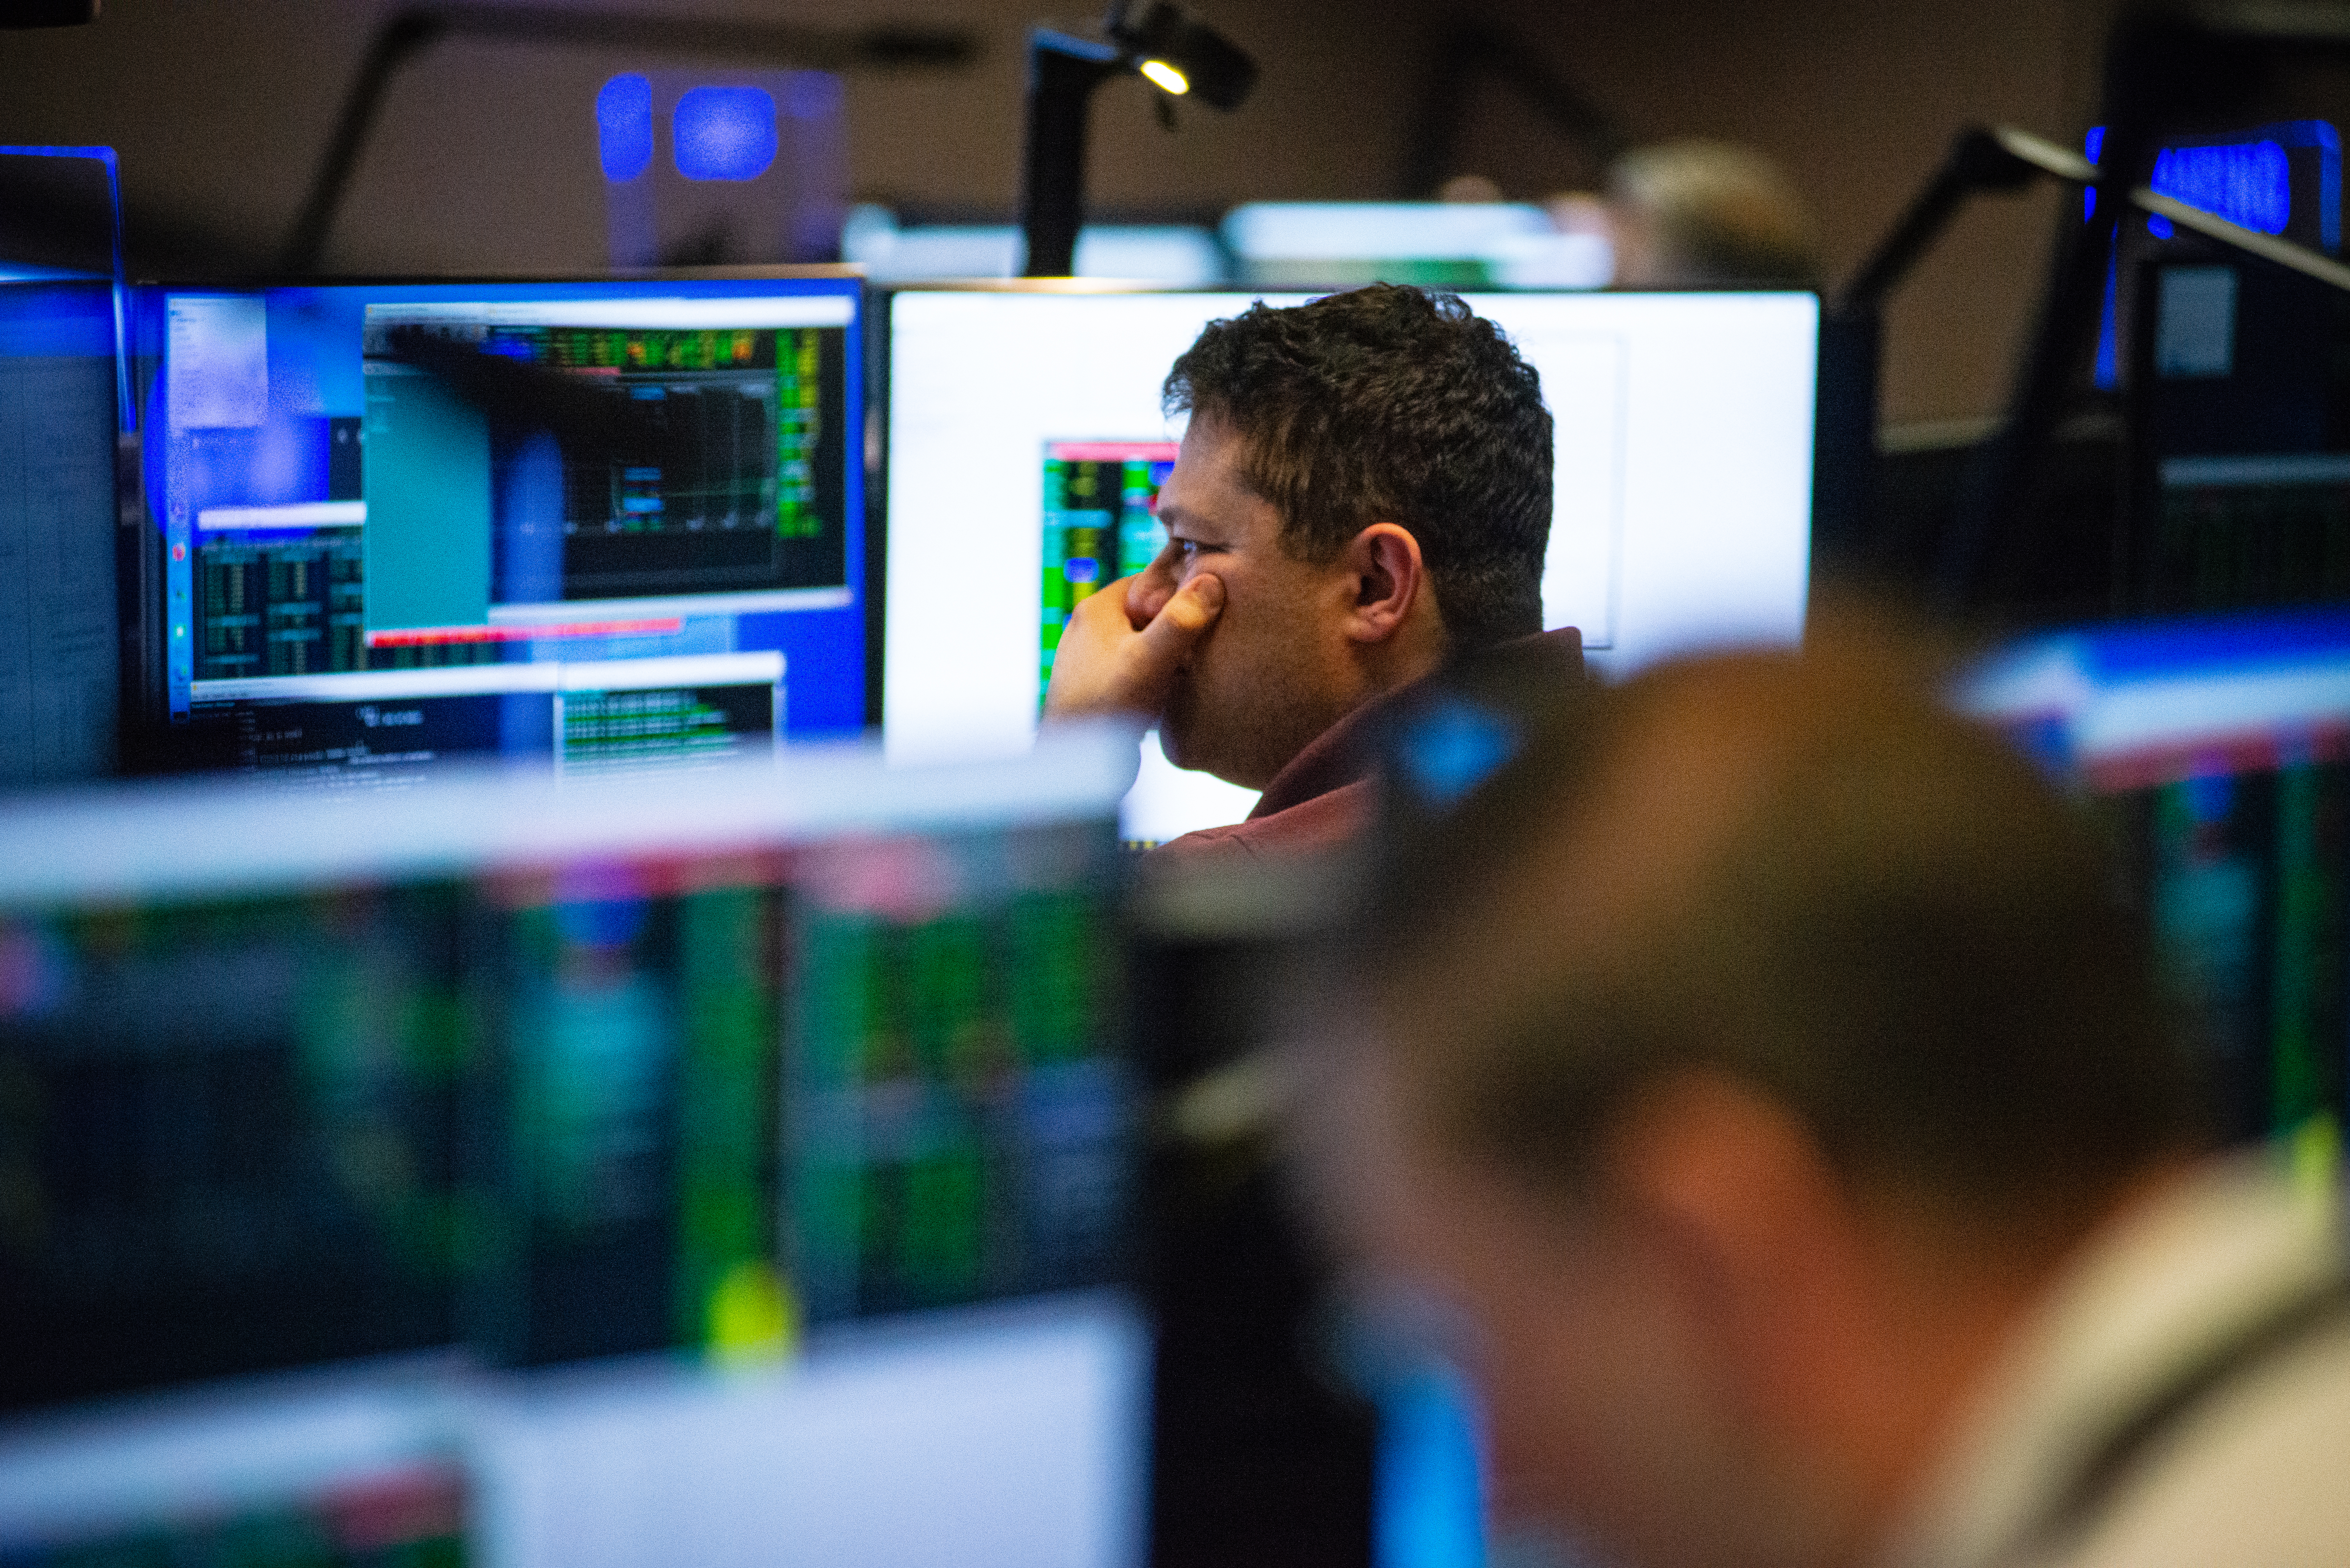
NASA Begins Switch to Backup Spacecraft Hardware Hubble, NASA, NASA Goddard